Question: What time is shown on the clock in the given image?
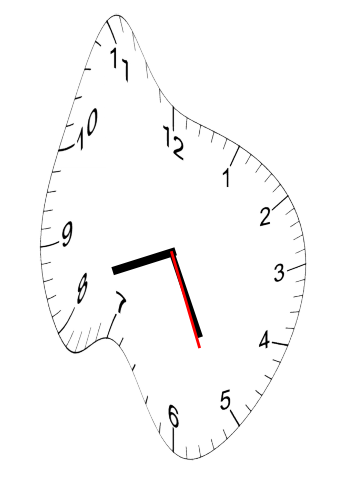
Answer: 08:25:26